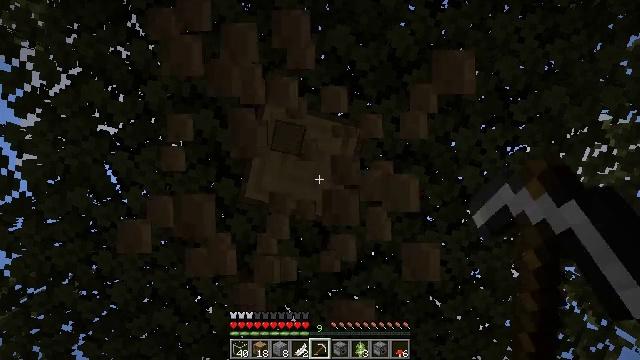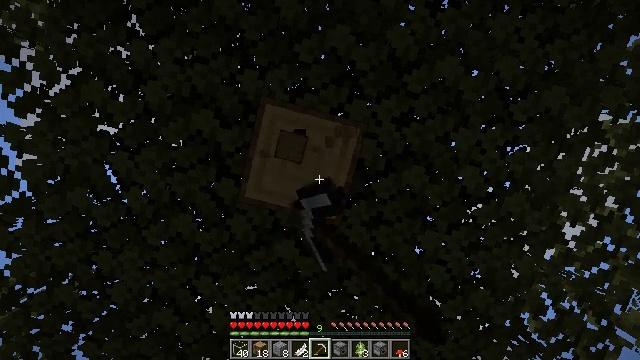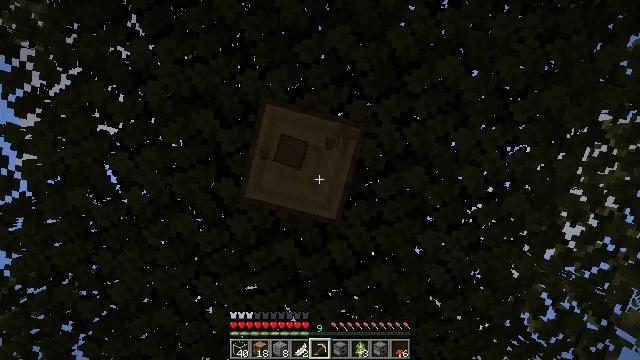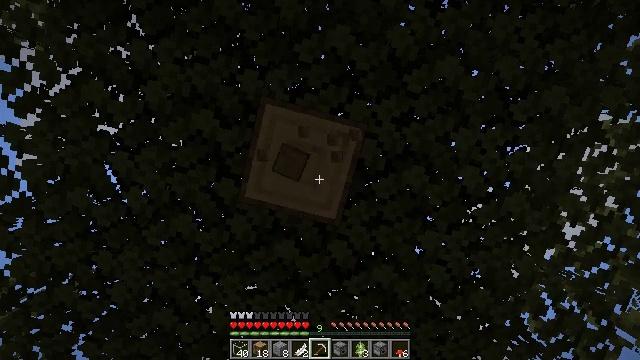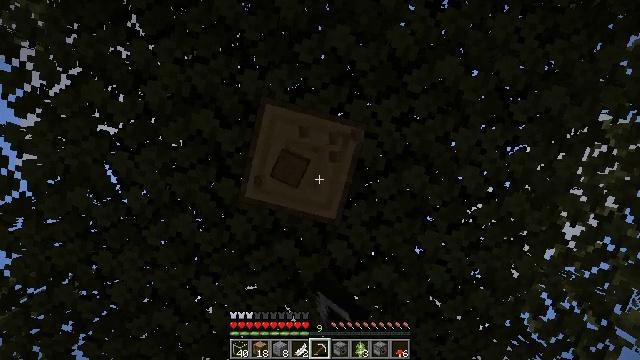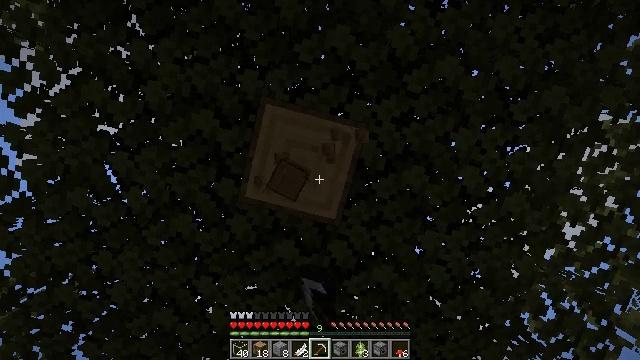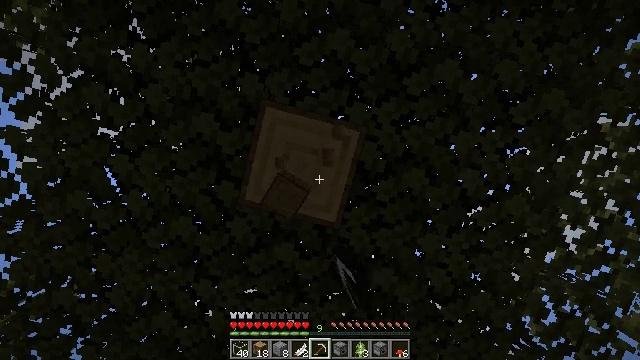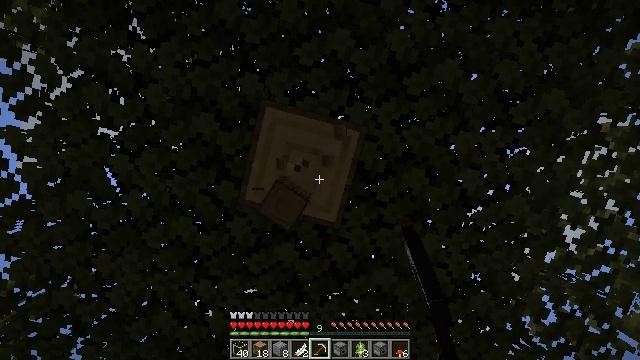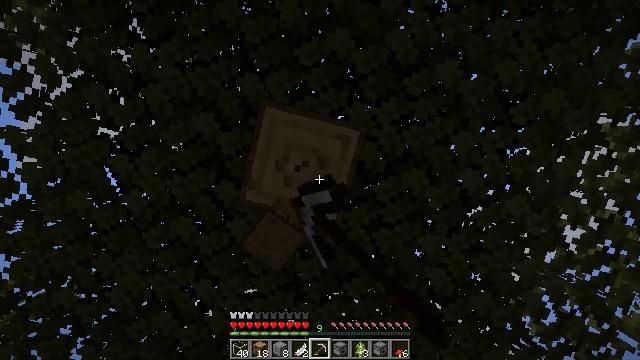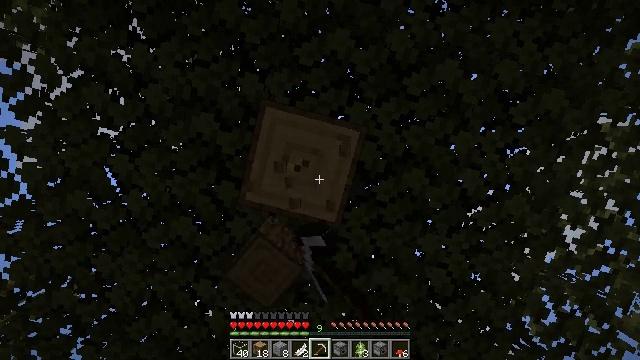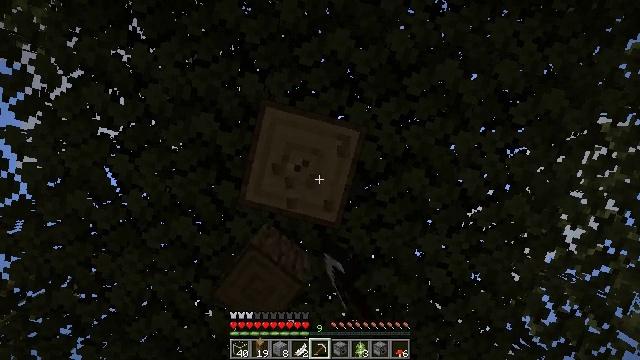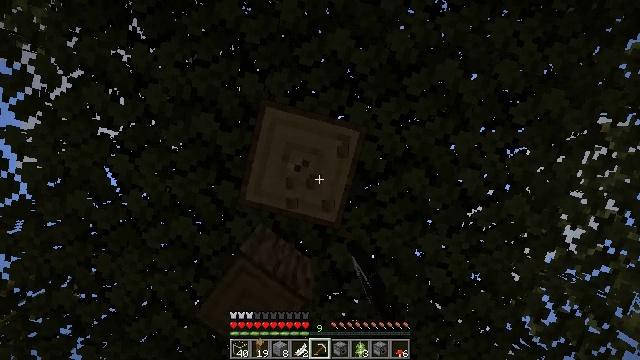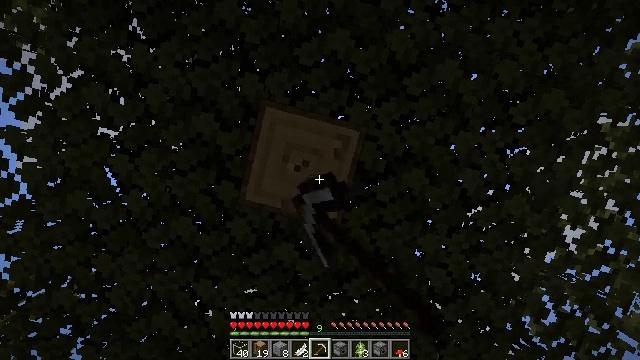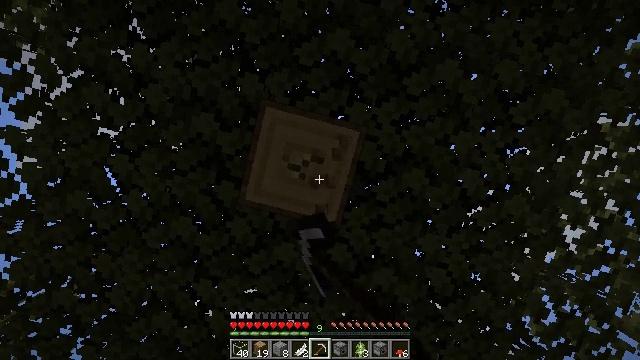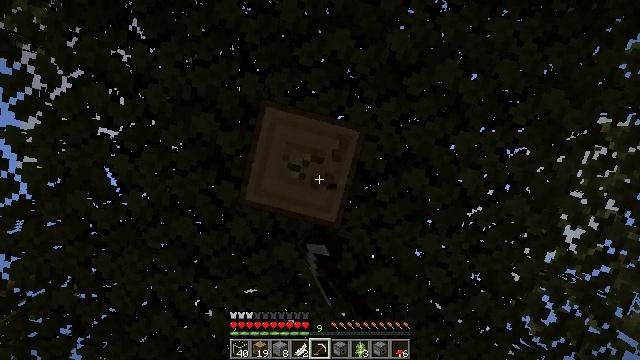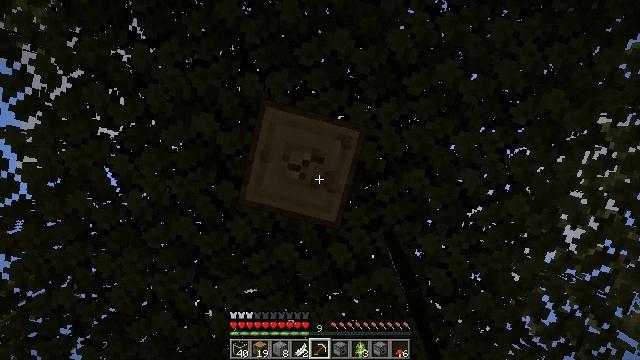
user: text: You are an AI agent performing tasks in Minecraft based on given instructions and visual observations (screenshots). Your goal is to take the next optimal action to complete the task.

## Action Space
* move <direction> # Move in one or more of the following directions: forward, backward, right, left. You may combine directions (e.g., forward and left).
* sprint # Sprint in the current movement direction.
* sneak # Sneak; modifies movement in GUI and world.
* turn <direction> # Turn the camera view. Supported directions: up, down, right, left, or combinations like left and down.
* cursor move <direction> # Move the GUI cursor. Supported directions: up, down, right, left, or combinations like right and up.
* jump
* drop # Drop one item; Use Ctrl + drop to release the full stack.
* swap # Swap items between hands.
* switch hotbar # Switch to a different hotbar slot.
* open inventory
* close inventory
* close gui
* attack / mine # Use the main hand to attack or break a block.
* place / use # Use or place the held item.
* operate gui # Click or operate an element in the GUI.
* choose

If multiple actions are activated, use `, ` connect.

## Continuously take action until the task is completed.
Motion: motion action
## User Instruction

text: Chop down the oak log.
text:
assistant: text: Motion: attack / mine
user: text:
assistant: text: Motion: attack / mine
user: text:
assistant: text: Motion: attack / mine
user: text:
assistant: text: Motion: attack / mine
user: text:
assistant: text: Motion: attack / mine
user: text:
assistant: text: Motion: attack / mine
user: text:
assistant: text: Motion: attack / mine
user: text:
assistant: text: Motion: attack / mine
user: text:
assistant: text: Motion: attack / mine
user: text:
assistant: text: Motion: attack / mine
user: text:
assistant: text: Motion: attack / mine
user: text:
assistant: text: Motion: attack / mine
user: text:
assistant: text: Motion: attack / mine
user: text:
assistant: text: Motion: attack / mine
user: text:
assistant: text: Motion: attack / mine
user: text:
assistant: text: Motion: attack / mine
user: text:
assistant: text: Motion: attack / mine
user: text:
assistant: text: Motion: attack / mine
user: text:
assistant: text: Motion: attack / mine
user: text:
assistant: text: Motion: attack / mine
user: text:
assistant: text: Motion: attack / mine
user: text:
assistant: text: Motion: attack / mine
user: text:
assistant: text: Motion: attack / mine
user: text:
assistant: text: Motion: attack / mine
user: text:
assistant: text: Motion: attack / mine
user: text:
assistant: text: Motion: attack / mine
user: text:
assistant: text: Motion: attack / mine
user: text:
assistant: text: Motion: attack / mine
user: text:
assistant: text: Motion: attack / mine
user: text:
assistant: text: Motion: attack / mine